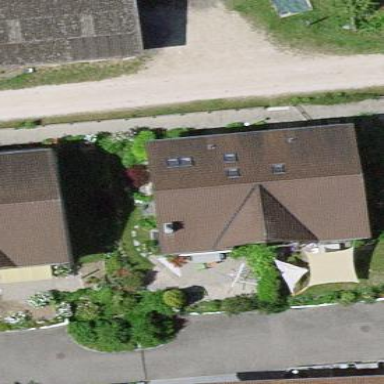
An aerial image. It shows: Residential building.